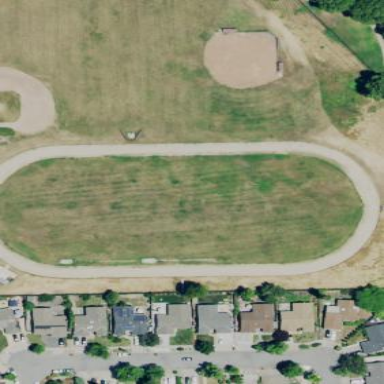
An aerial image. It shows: Track in leisure land.